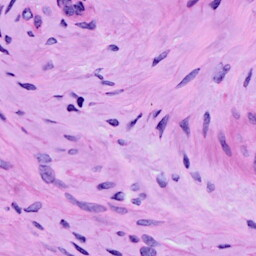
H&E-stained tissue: Cervix